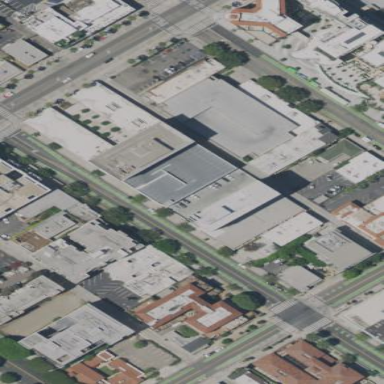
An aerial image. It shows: Commercial building.